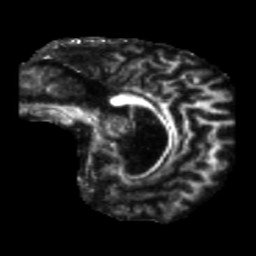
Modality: FA
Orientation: sagittal
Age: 64
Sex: male
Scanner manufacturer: siemens
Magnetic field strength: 3 T
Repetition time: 5.25 s
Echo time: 0.08 s